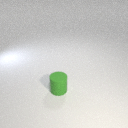
small green rubber cylinder